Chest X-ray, AP view. Patient: 40 years old, sex M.
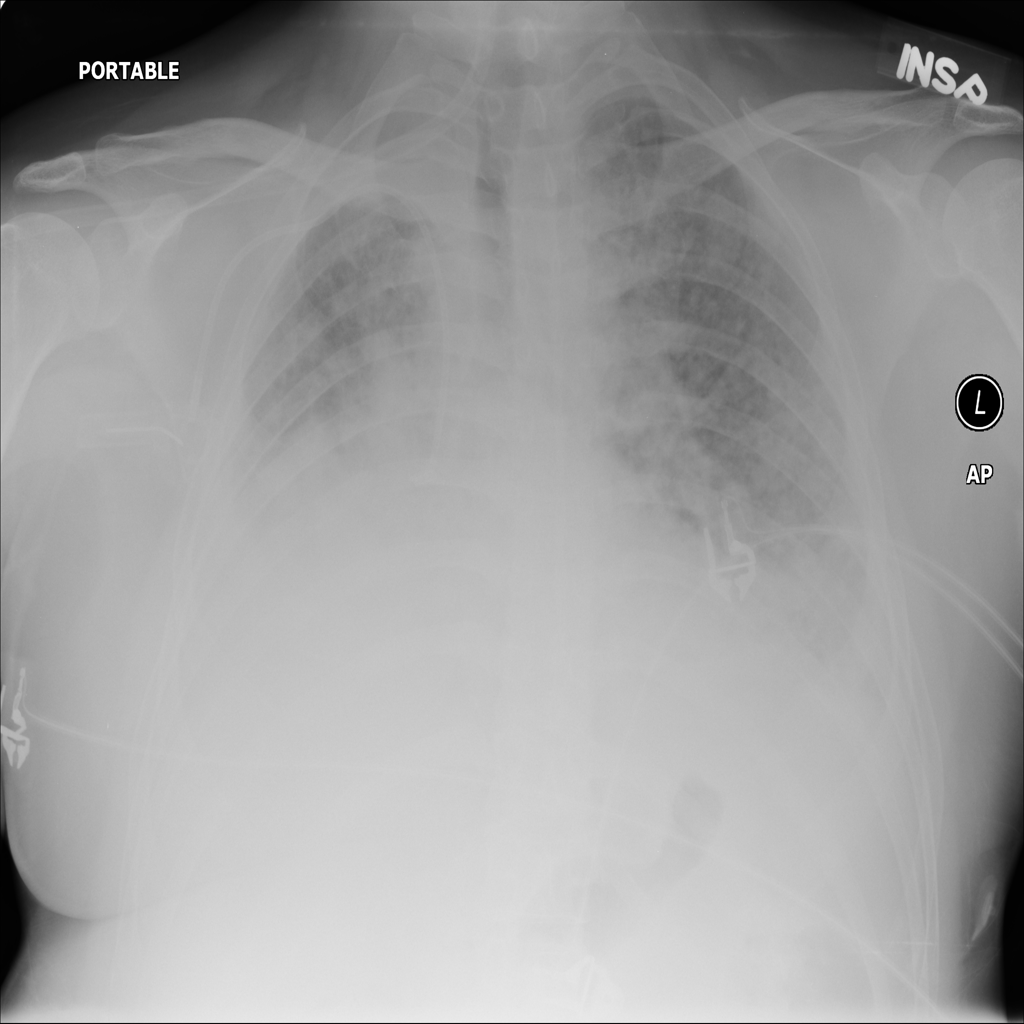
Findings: Infiltration, Mass, Nodule